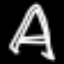
Label: The Eiffel Tower